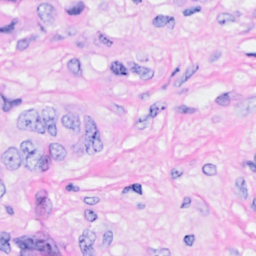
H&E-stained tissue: Breast